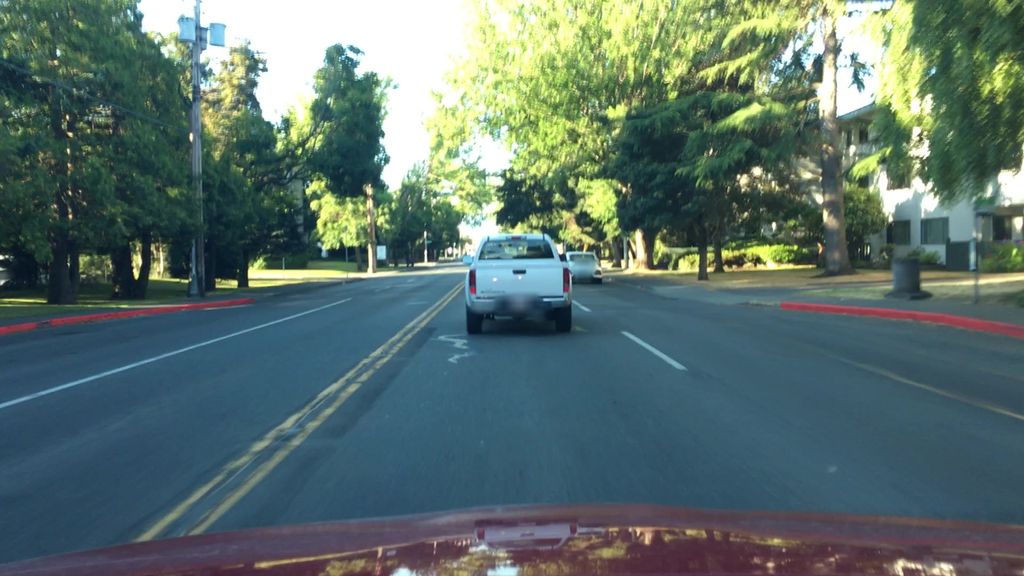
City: victoria